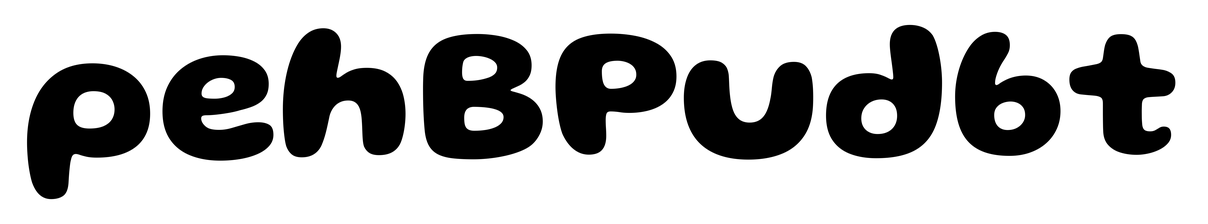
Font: Gluten_Bold